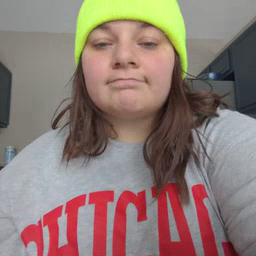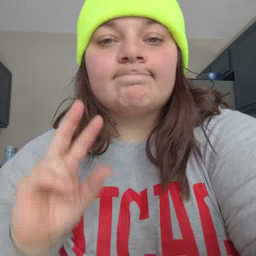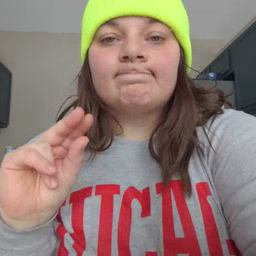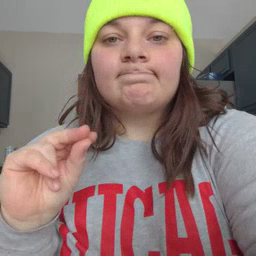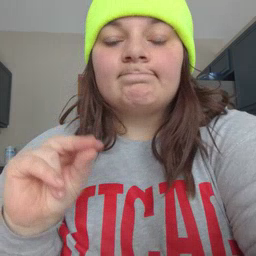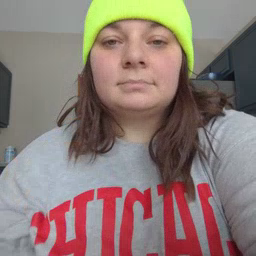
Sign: no